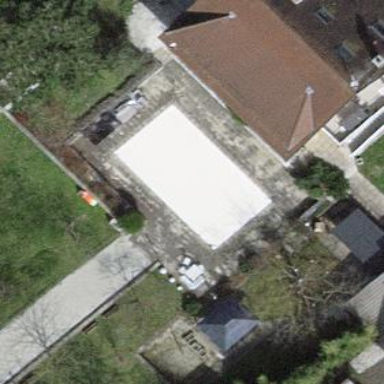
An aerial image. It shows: Swimming pool located in leisure land.